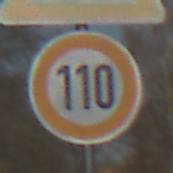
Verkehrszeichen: Geschwindigkeit110
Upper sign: Arbeitsstelle
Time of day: MorningAfternoon
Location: Outdoor (Suburban)
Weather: PartlyCloudy
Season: NotSpecified
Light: Natural